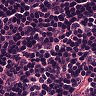
Metastatic tissue present: no